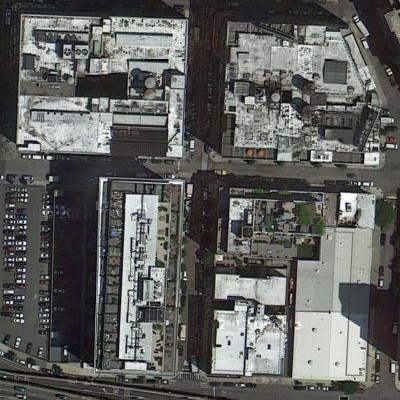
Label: Industry